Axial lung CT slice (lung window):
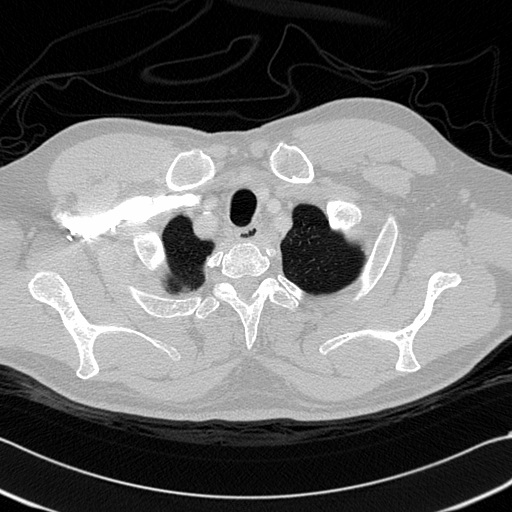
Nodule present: no